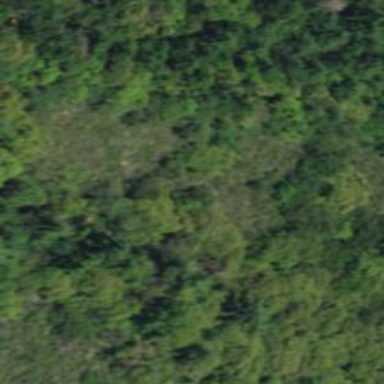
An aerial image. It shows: Patch of scrub vegetation.